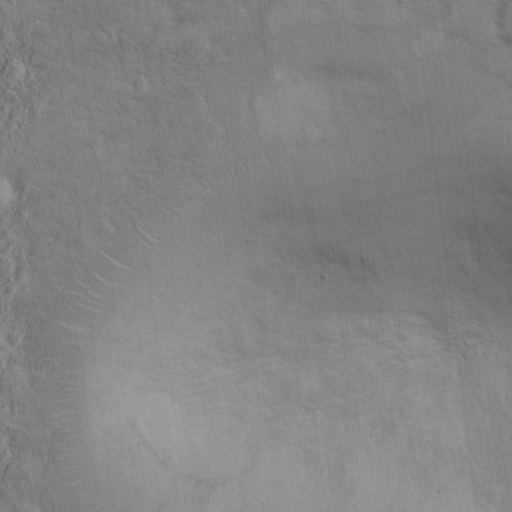
Objects detected: cone